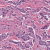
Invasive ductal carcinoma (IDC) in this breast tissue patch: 1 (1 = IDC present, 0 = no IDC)